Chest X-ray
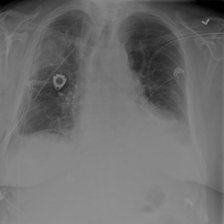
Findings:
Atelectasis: negative
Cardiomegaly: negative
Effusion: negative
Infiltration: negative
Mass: negative
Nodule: negative
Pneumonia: negative
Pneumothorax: negative
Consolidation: negative
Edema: negative
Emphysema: negative
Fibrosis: negative
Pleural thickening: negative
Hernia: negative